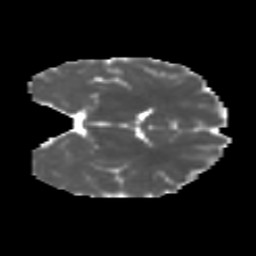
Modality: MD
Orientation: coronal
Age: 13
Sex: male
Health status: ill
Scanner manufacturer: ge
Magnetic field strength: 3 T
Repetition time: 6.752 s
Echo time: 0.079 s